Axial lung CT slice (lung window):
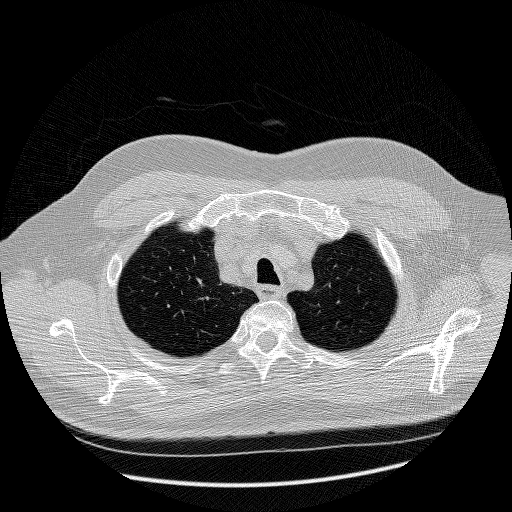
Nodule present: no